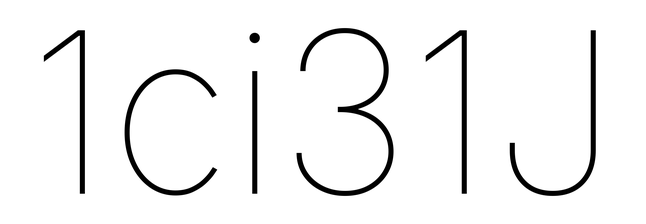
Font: Inter_Thin